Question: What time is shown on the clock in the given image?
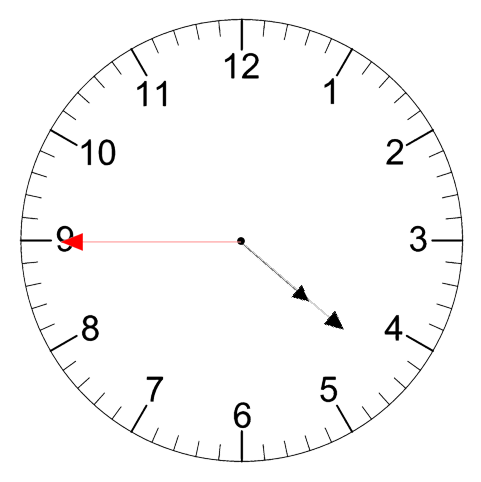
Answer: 04:21:45